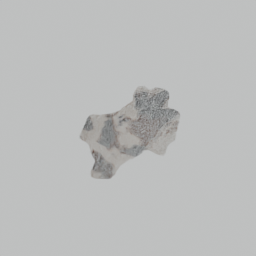
Label: decoration